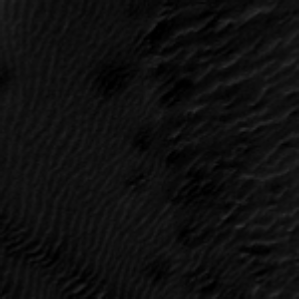
Label: frost